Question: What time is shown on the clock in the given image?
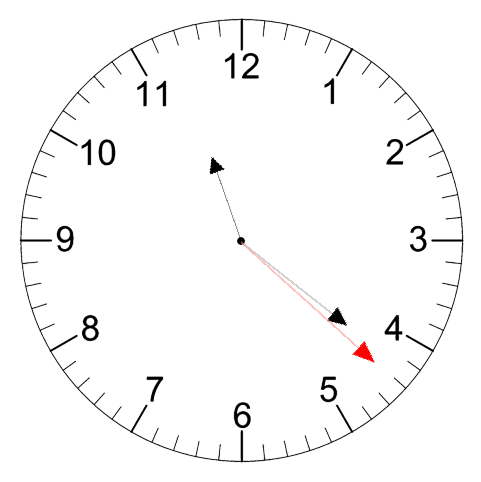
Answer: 11:21:22